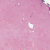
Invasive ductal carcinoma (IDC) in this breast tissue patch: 0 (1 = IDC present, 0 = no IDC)